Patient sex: M
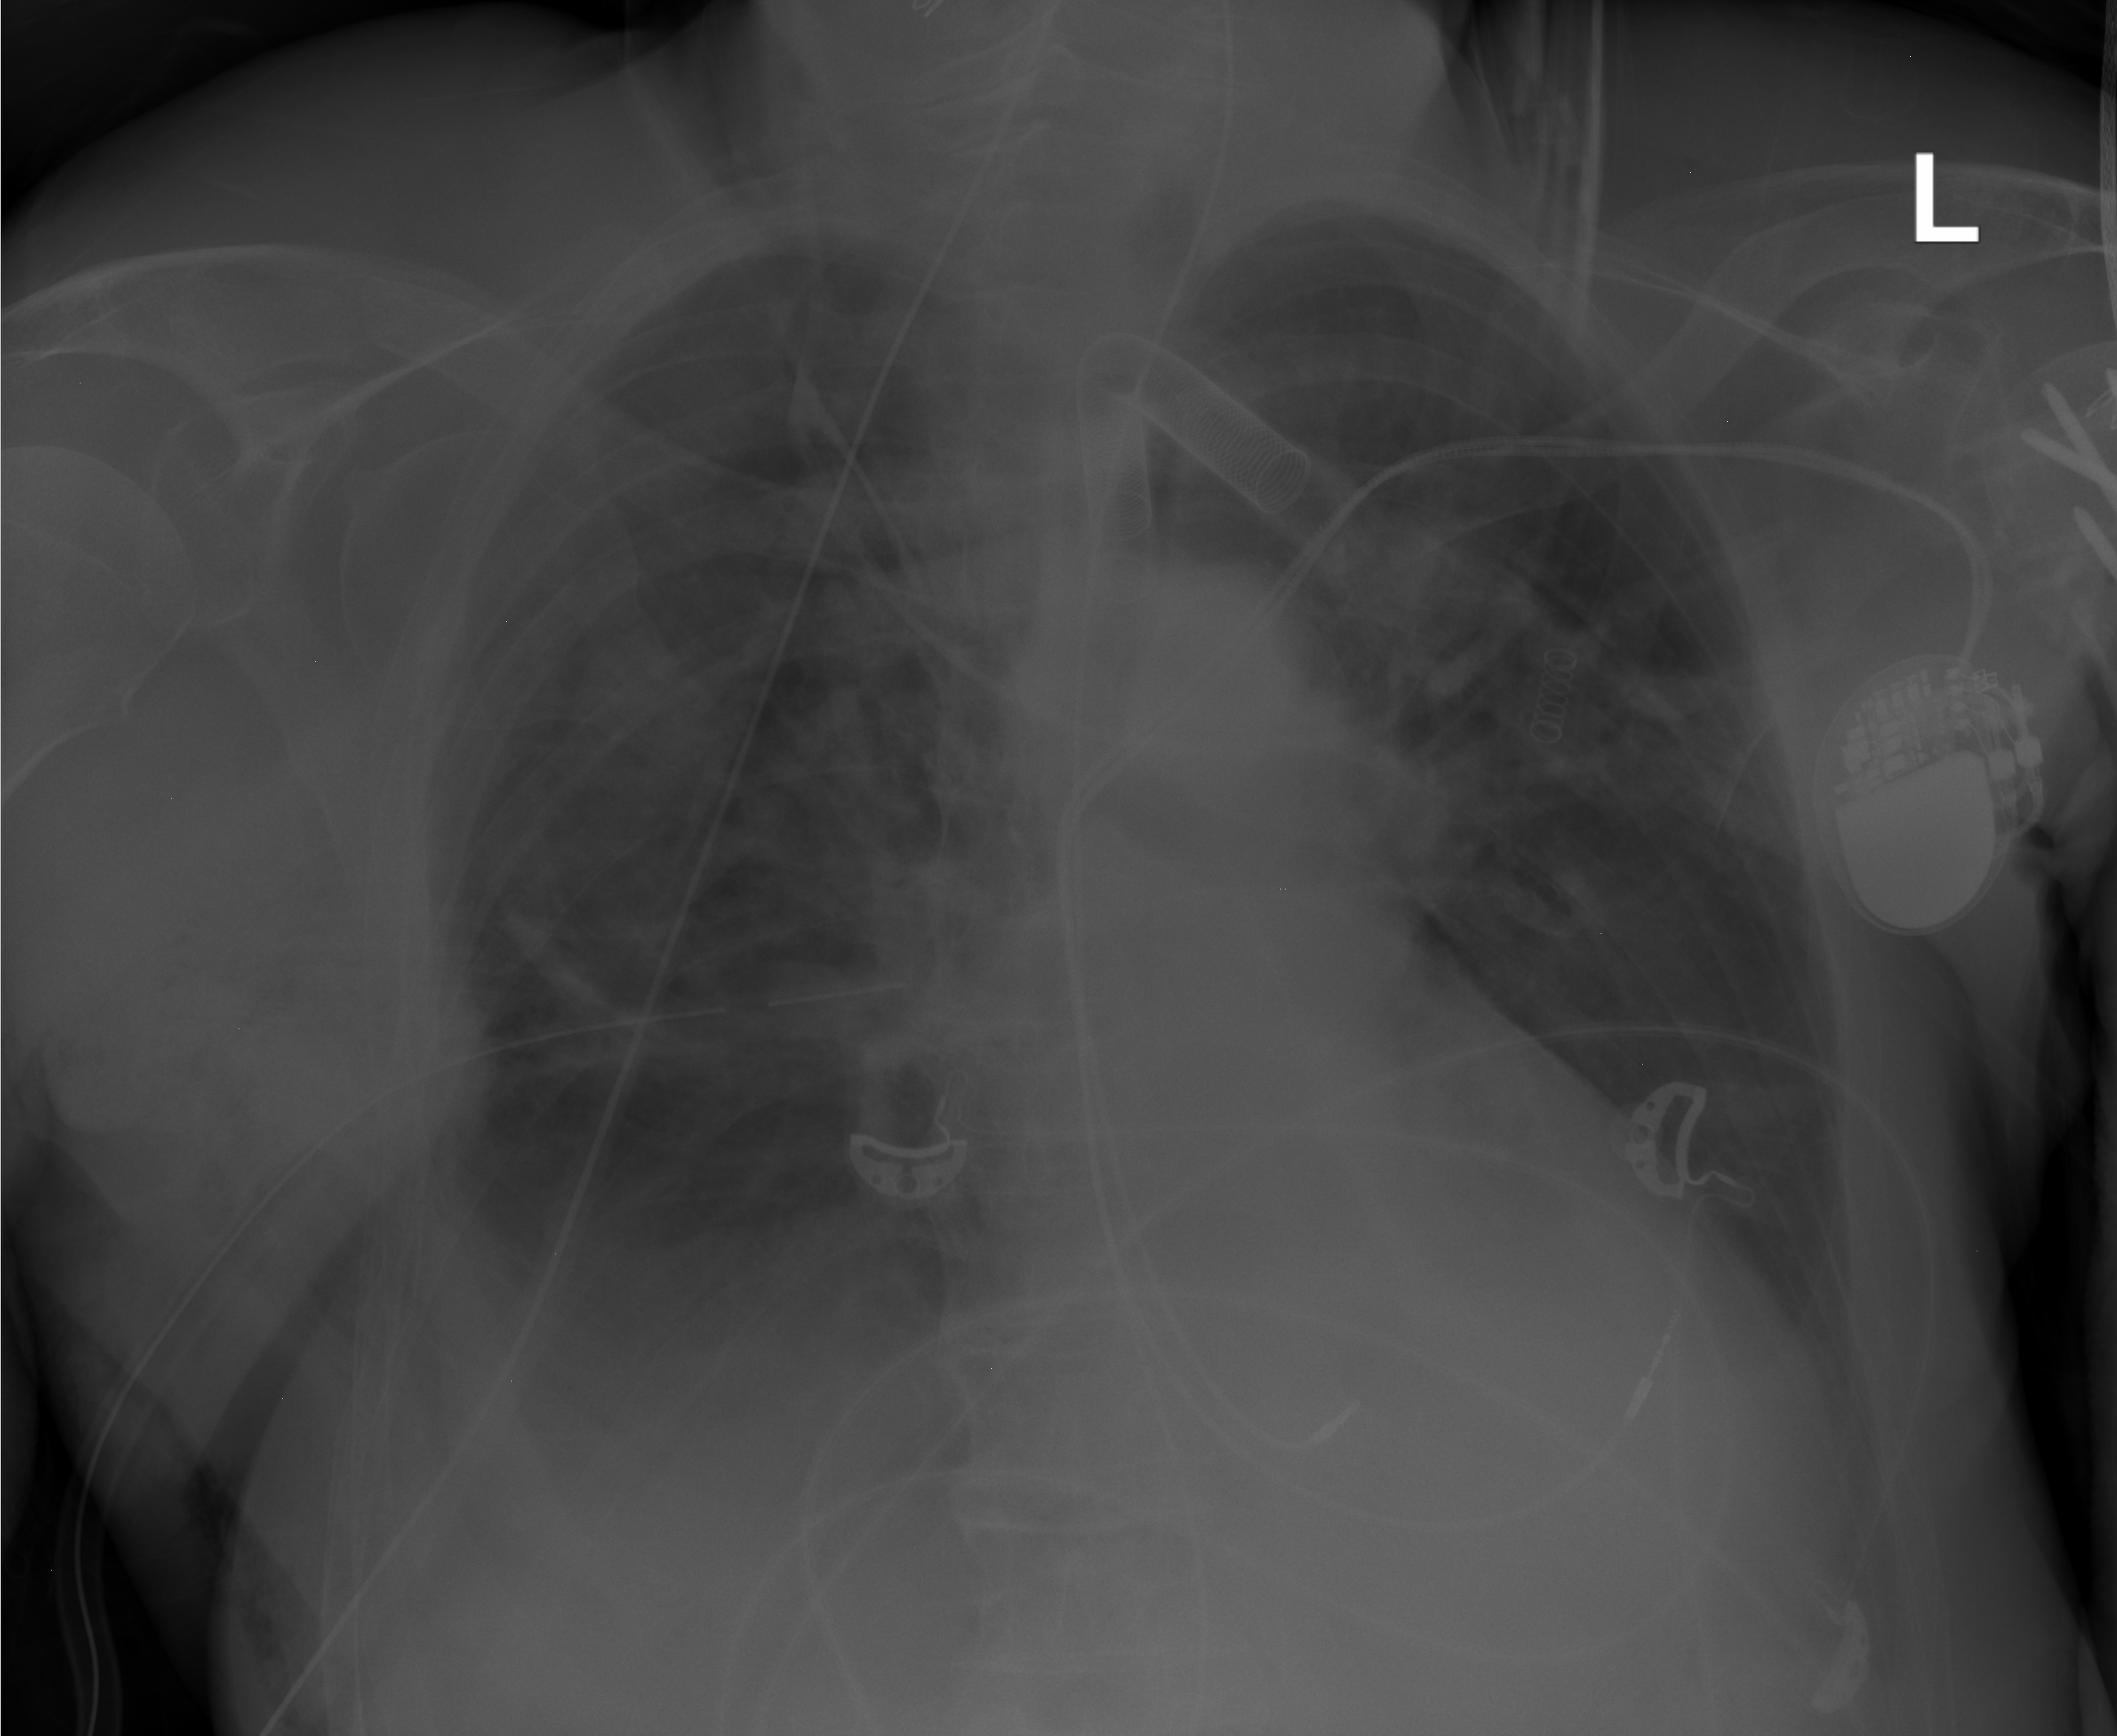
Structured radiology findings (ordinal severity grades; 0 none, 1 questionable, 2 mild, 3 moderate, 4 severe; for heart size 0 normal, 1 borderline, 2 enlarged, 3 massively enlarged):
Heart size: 1
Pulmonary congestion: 2
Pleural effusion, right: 2
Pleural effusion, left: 0
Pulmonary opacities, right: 2
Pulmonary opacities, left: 0
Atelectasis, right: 2
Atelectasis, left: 0